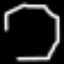
Label: octagon